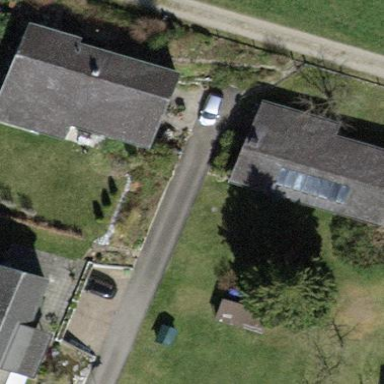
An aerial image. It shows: Detached building with gabled roof.